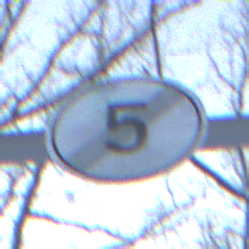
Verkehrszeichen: EndeGeschwindigkeit5
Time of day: MorningAfternoon
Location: Outdoor (Nature)
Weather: Clear
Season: Winter
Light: Natural